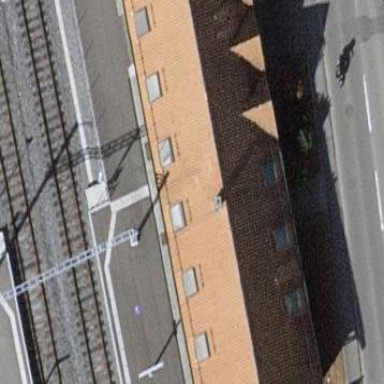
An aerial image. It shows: Train station building.